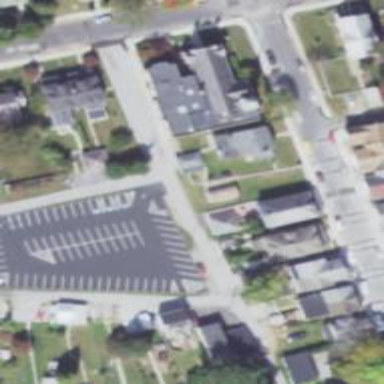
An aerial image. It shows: Alleyway designated as service road.